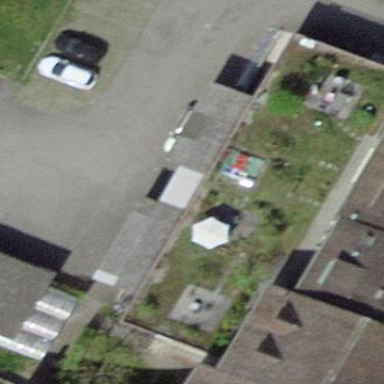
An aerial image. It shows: View of roof of building.